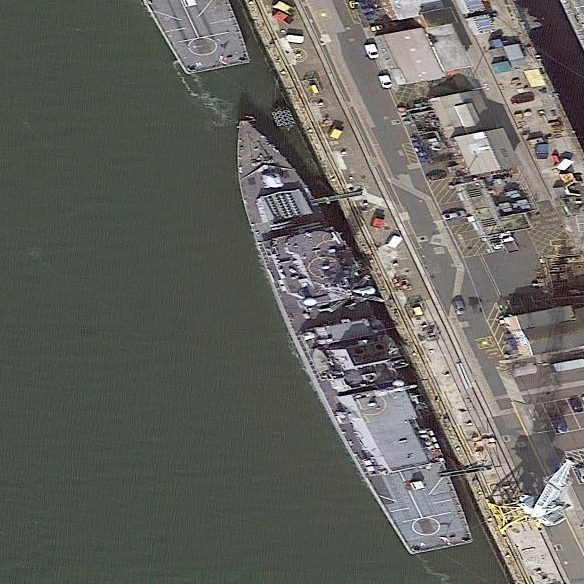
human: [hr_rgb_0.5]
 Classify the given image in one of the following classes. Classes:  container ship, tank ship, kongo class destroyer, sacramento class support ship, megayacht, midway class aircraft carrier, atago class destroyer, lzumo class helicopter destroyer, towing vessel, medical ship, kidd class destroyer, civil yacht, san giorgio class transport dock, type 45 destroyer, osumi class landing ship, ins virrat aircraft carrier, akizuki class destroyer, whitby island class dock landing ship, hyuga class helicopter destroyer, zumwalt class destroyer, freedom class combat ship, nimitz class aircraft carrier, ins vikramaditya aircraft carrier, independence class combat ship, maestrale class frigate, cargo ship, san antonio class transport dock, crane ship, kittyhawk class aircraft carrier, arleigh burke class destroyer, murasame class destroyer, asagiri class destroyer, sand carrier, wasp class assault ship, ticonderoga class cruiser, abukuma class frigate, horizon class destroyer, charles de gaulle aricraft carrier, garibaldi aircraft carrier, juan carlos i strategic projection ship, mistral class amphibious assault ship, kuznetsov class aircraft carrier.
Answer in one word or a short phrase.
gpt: Type 45 destroyer